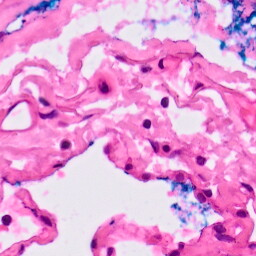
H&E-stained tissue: Lung